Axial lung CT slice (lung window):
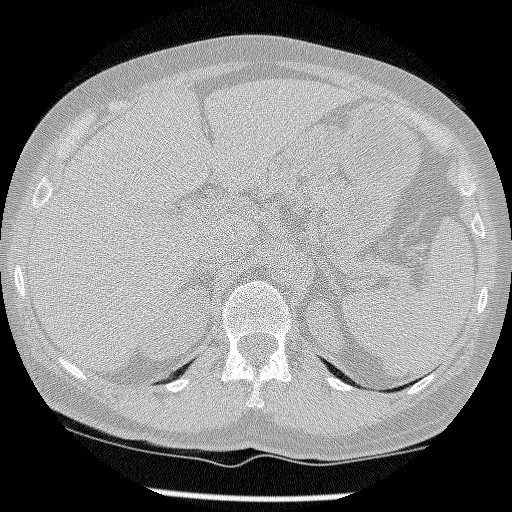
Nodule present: no